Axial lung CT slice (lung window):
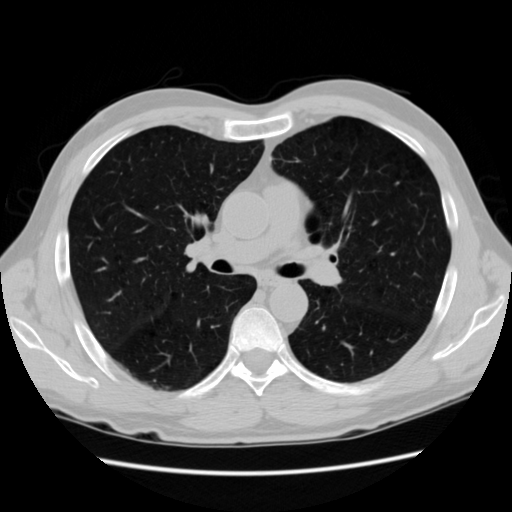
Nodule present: no